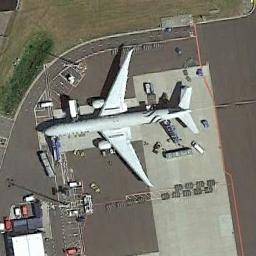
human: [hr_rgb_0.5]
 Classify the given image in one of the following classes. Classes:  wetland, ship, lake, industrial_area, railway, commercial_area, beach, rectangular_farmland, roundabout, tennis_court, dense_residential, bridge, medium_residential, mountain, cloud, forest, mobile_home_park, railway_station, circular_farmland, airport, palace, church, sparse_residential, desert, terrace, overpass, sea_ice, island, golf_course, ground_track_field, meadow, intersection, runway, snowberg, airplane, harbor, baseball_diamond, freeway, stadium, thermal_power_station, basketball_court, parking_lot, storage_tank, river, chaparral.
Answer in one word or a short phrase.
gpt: airplane